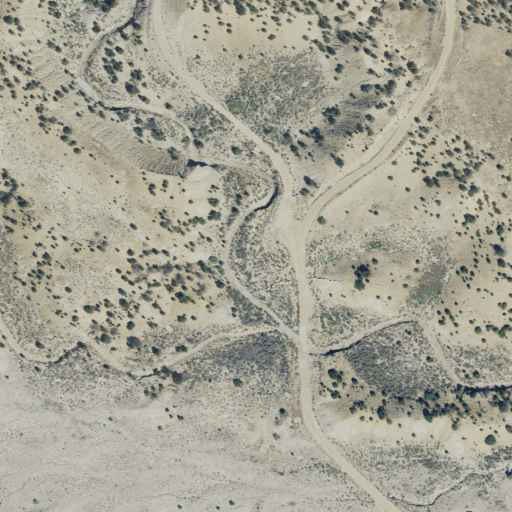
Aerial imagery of valley in Utah named North Spring Canyon containing shrub and barren land